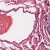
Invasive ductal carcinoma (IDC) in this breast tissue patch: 0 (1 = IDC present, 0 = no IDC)